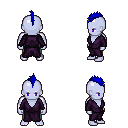
a pixel art fantasy rpg character, male body template, dark elf, purple skin, purple robe, teal pants, blue mohawk hairstyle, four views (front, back, left, right), 2x2 character sprite sheet, small pixel art, hard edges, no anti-aliasing